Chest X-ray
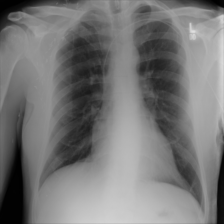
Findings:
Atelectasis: negative
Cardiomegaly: negative
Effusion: negative
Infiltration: negative
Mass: negative
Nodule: negative
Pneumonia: negative
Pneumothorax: negative
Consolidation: negative
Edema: negative
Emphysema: negative
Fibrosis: negative
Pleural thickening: negative
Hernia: negative